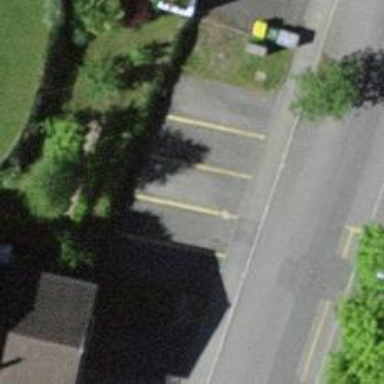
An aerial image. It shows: Street side parking area.